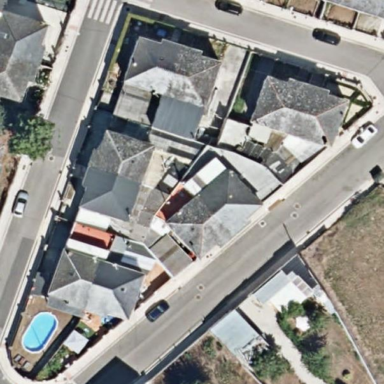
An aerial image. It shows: Sidewalk.